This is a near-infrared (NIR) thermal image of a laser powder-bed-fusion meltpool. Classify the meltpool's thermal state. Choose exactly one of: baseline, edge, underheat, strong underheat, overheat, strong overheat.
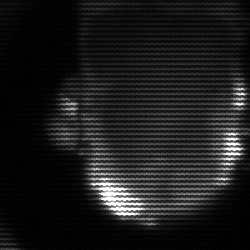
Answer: baseline